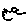
Label: bird